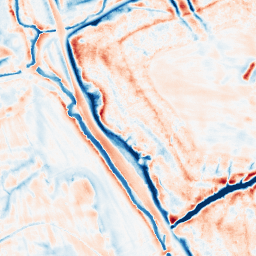
Category: edge_preserving
Decomposition family: bilateral
Decomposition parameters: d: 21
sigma_color: 100
sigma_space: 100
Upsampling method: quartic
Upsampling parameters: scale: 2
Upsampling scale: 2